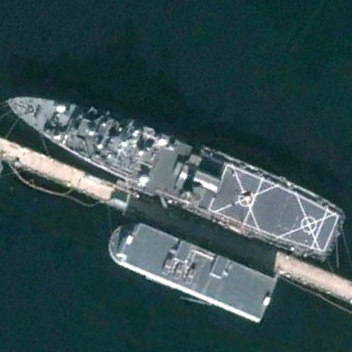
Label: combat